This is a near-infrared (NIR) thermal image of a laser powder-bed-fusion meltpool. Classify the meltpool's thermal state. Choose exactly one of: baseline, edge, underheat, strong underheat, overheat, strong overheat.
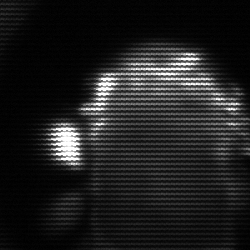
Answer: baseline